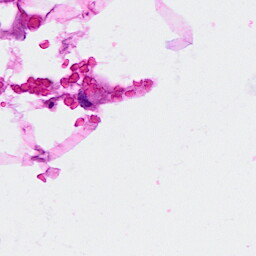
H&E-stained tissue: Breast